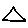
Label: triangle